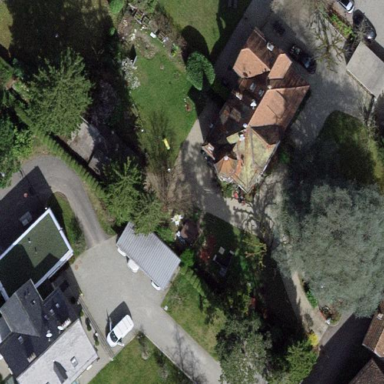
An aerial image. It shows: Garden enclosed by fence.